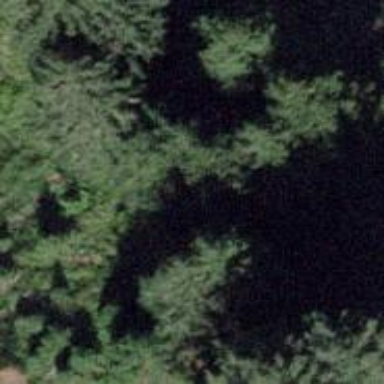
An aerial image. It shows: Evergreen needle-leaved tree.